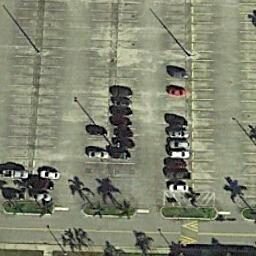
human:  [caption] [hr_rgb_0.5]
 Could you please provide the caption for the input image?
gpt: There are some cars on the parking lot .

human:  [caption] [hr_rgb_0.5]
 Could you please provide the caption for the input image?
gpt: The parking lot has some parked cars but lots of parking spaces are still empty .

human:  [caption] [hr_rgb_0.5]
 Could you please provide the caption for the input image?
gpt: Four rows of cars were parked in the open space in front of the building .

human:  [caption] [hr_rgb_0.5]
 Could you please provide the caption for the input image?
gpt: Many cars are in the parking lot .

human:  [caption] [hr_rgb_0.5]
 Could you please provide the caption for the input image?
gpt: There are some cars on the parking lot with many empty space .